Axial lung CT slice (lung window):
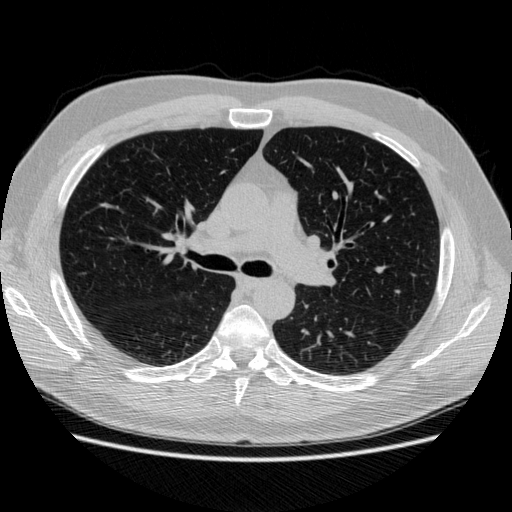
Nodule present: no